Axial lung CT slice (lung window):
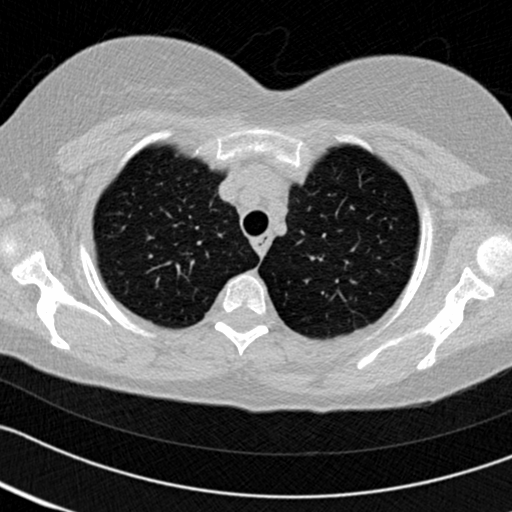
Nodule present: no